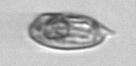
Label: Katodinium_or_Torodinium